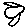
Label: bird